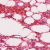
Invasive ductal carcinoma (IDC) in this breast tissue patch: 0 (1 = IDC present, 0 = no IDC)